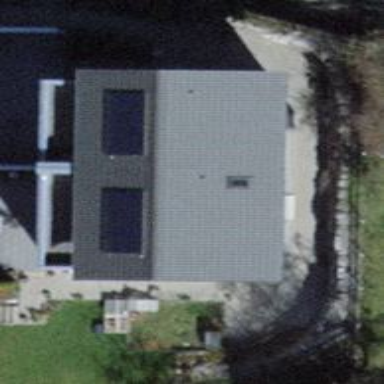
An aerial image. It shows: Building with ridged roof.